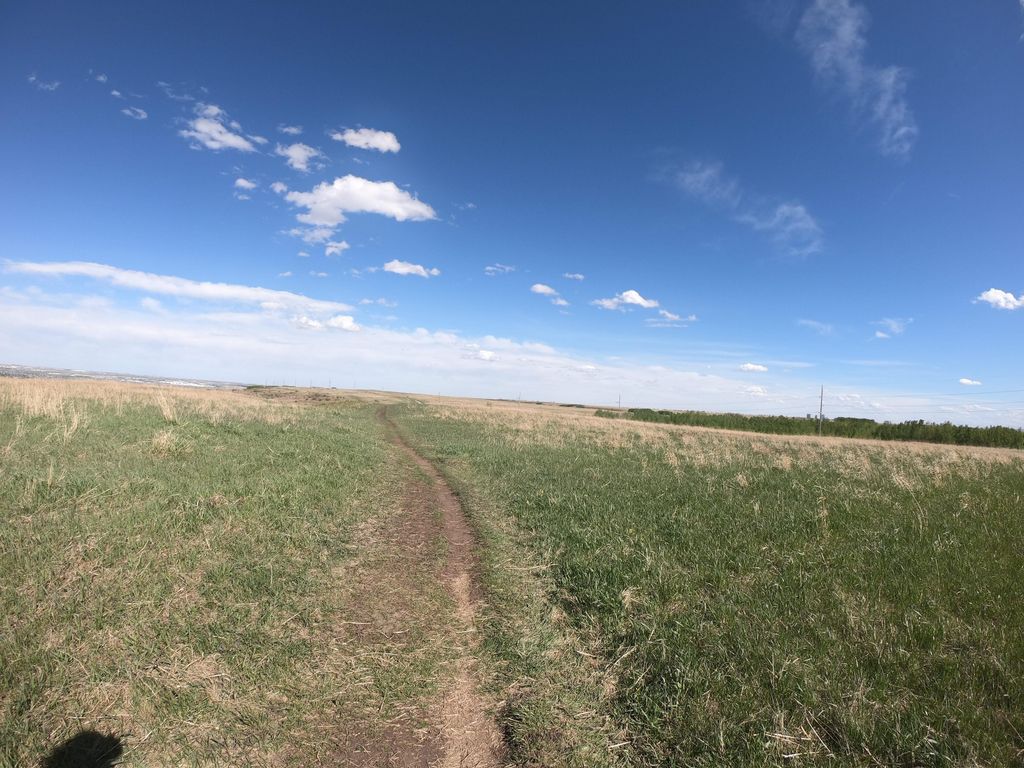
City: calgary